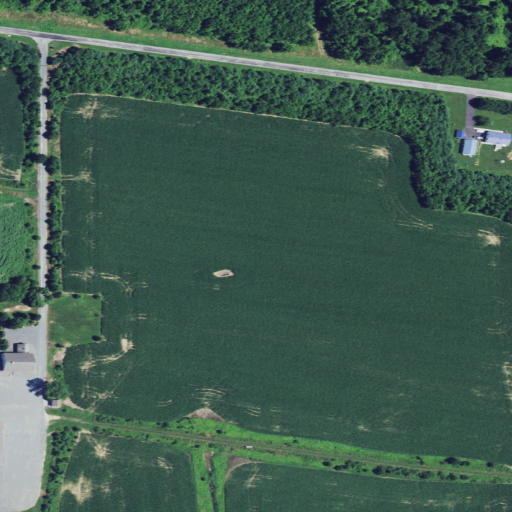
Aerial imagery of cape in Delaware named Whitehall Neck containing cultivated crops, open development, deciduous forest, low intensity development, and medium intensity development